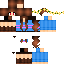
A female human skin with medium skin, wearing brown long hair dressed in a blue hoodie and brown pants, featuring a closed mouth.